Field crop: maize
Growth stage: 2
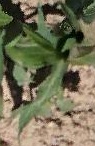
Species: maize